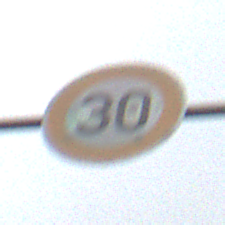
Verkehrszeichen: Geschwindigkeit30
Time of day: Midday
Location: Outdoor (Nature)
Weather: Overcast
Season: NotSpecified
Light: Natural